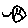
Label: smiley face